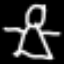
Label: angel